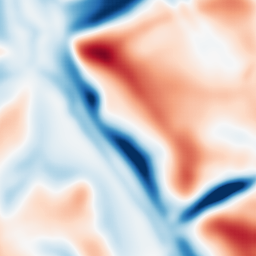
Category: multiscale
Decomposition family: dog
Decomposition parameters: sigma_low: 5
sigma_high: 20
Upsampling method: sinc_hamming
Upsampling parameters: scale: 4
kernel_size: 8
Upsampling scale: 4